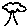
Label: tree